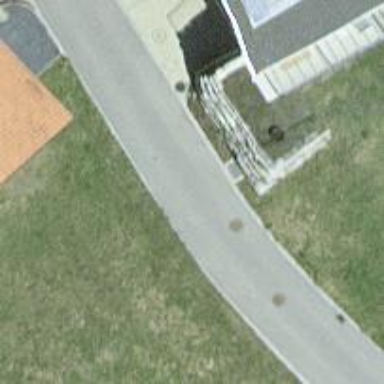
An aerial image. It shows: Smooth asphalt road in residential area.